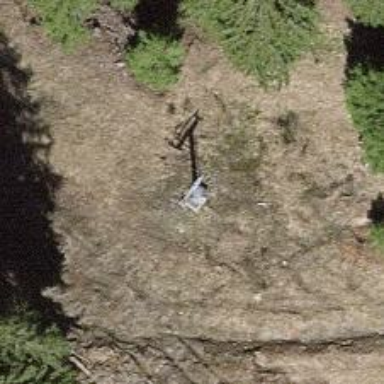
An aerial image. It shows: Pylon for aerialway.